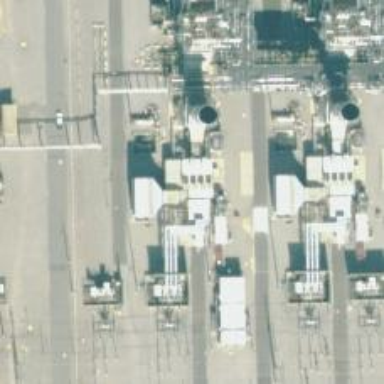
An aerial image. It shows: Gas turbine power generator.